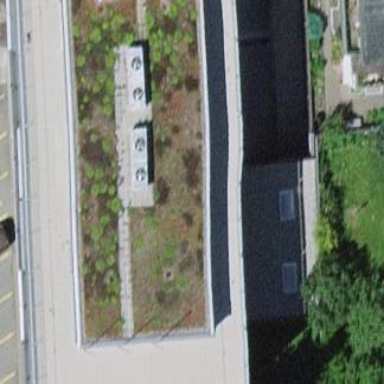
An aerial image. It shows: Office building.